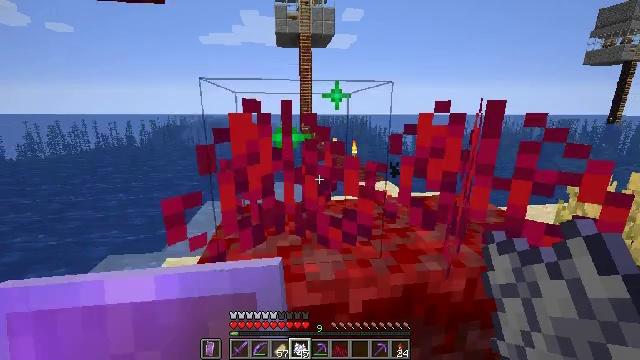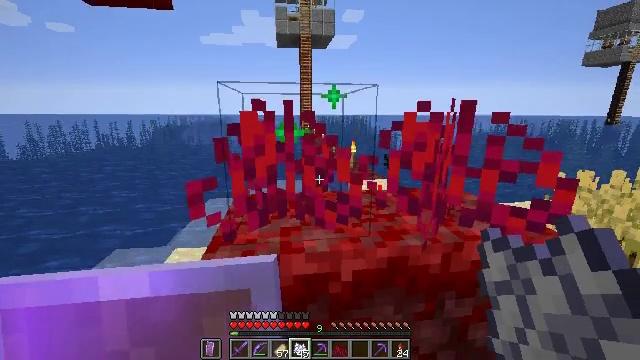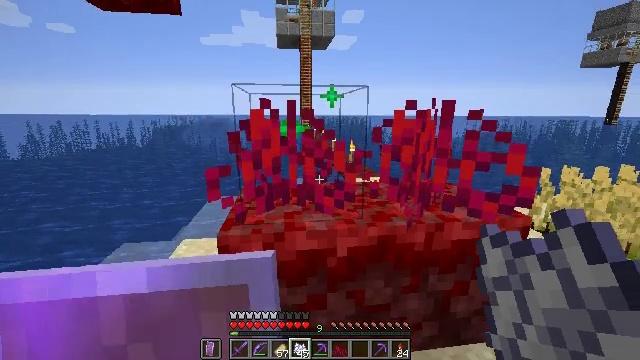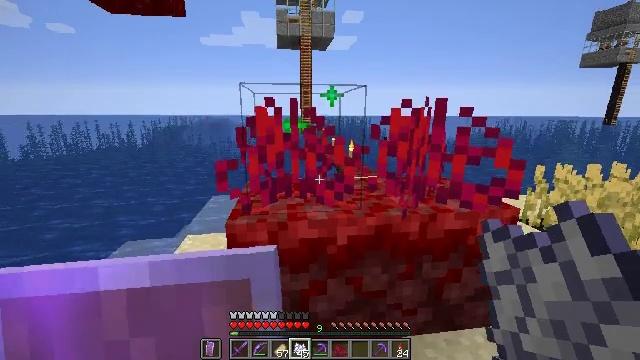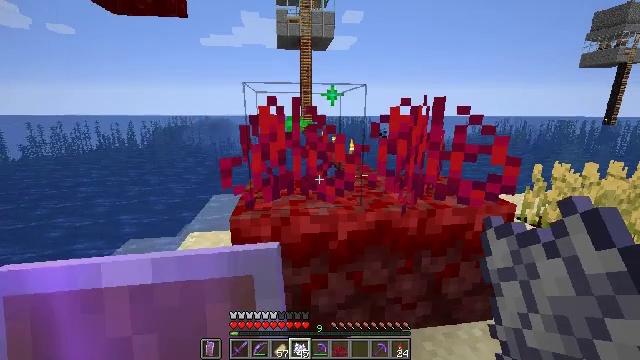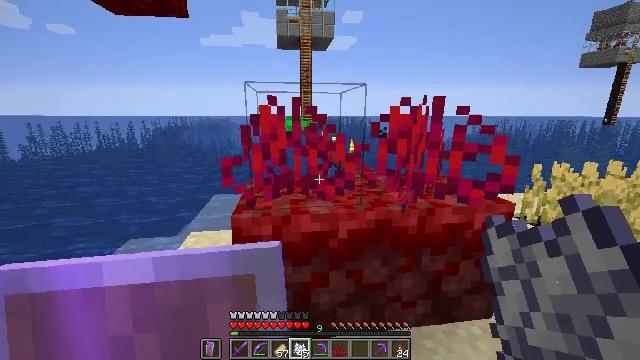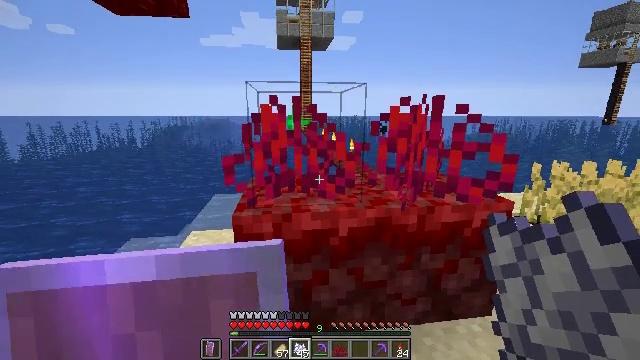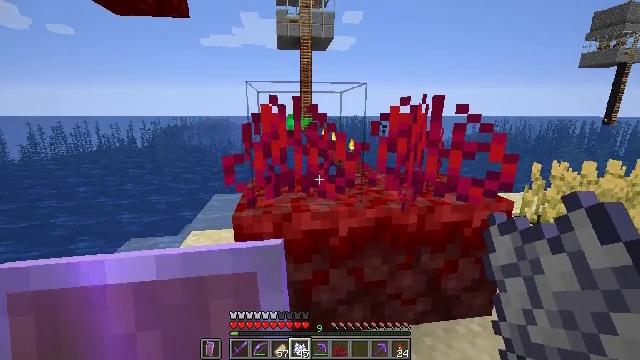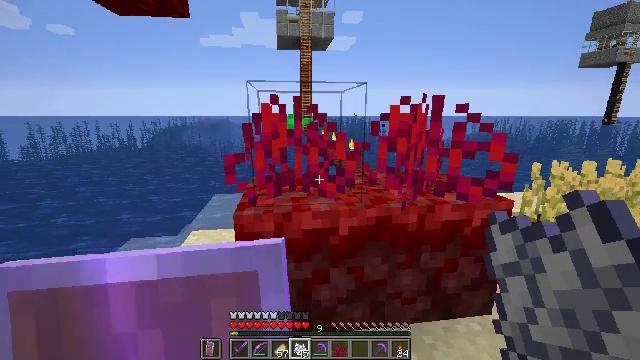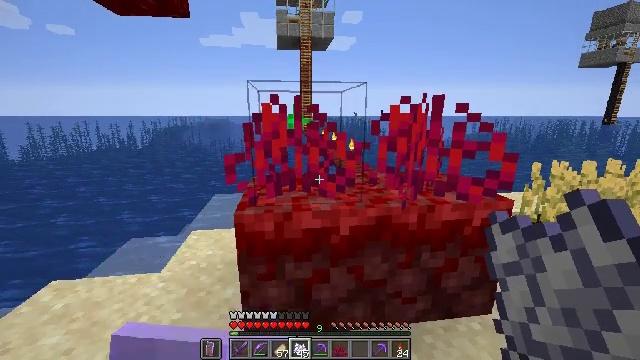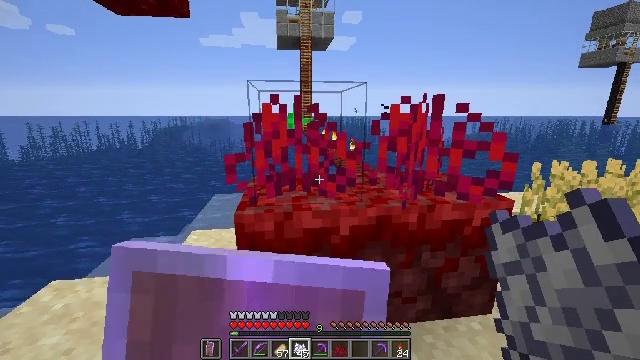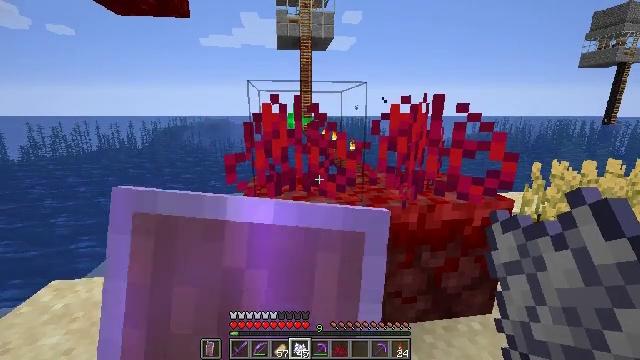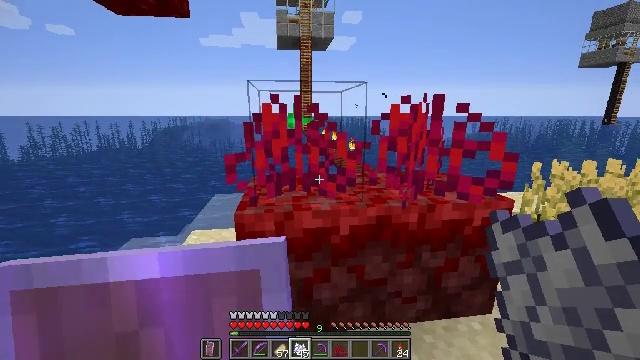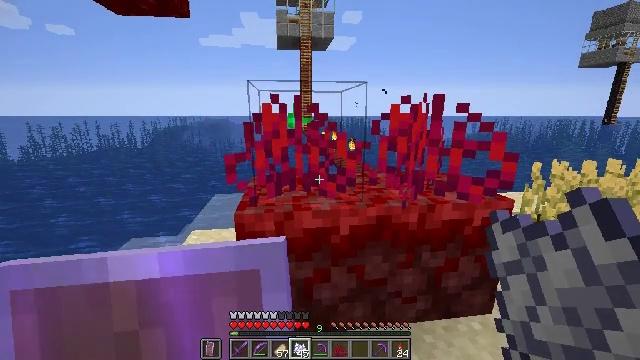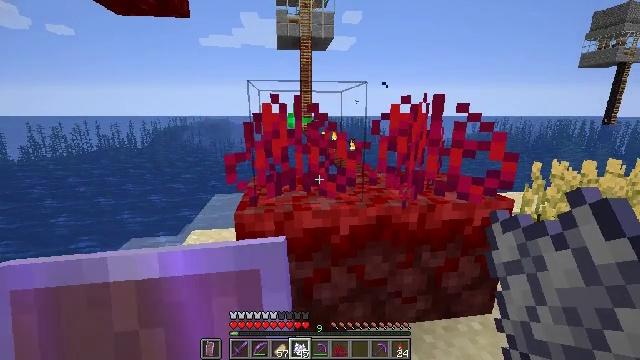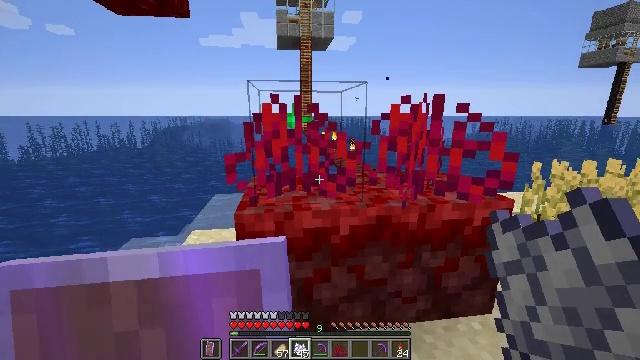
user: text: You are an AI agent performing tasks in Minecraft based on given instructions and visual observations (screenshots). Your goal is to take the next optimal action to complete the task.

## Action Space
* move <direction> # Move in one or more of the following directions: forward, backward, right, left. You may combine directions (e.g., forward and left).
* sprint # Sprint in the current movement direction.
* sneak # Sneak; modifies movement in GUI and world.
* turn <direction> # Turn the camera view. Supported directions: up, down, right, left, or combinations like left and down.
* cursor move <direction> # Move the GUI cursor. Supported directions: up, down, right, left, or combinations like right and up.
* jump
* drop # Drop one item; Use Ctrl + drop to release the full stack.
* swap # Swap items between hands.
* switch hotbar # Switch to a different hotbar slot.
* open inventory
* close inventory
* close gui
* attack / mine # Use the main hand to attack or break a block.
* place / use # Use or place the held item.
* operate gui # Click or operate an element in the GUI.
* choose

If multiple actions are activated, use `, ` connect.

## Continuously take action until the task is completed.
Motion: motion action
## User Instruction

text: Collect crimson roots for crafting.
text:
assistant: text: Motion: move back
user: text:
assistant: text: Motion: no_op
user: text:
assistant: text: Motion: no_op
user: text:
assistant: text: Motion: no_op
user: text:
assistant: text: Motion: no_op
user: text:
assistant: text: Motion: no_op
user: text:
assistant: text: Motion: no_op
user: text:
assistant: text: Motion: no_op
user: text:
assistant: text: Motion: use / place
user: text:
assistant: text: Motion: use / place
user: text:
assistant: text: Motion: use / place
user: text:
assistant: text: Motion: no_op
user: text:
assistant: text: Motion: no_op
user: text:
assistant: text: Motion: no_op
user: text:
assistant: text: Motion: no_op
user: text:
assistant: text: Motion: no_op
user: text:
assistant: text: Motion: no_op
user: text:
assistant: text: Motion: no_op
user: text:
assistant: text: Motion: no_op
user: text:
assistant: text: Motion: attack / mine
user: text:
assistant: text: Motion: attack / mine
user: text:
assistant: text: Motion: attack / mine
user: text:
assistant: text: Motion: move forward
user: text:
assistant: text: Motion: move forward
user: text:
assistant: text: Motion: move forward, turn right
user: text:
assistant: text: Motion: move forward, turn right
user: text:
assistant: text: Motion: move forward, turn right
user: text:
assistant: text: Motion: turn right
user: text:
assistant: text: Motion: no_op
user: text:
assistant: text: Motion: turn right